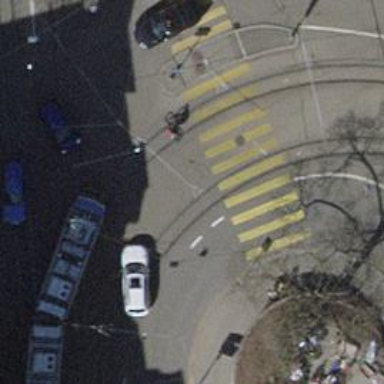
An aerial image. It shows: Uncontrolled zebra crossing with zebra markings.